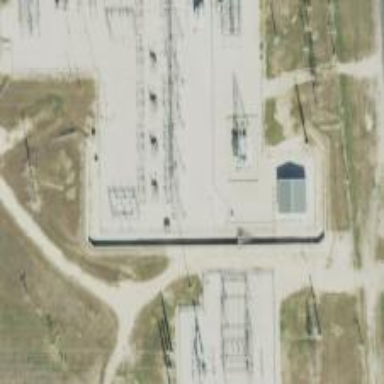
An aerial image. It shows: Power tower.